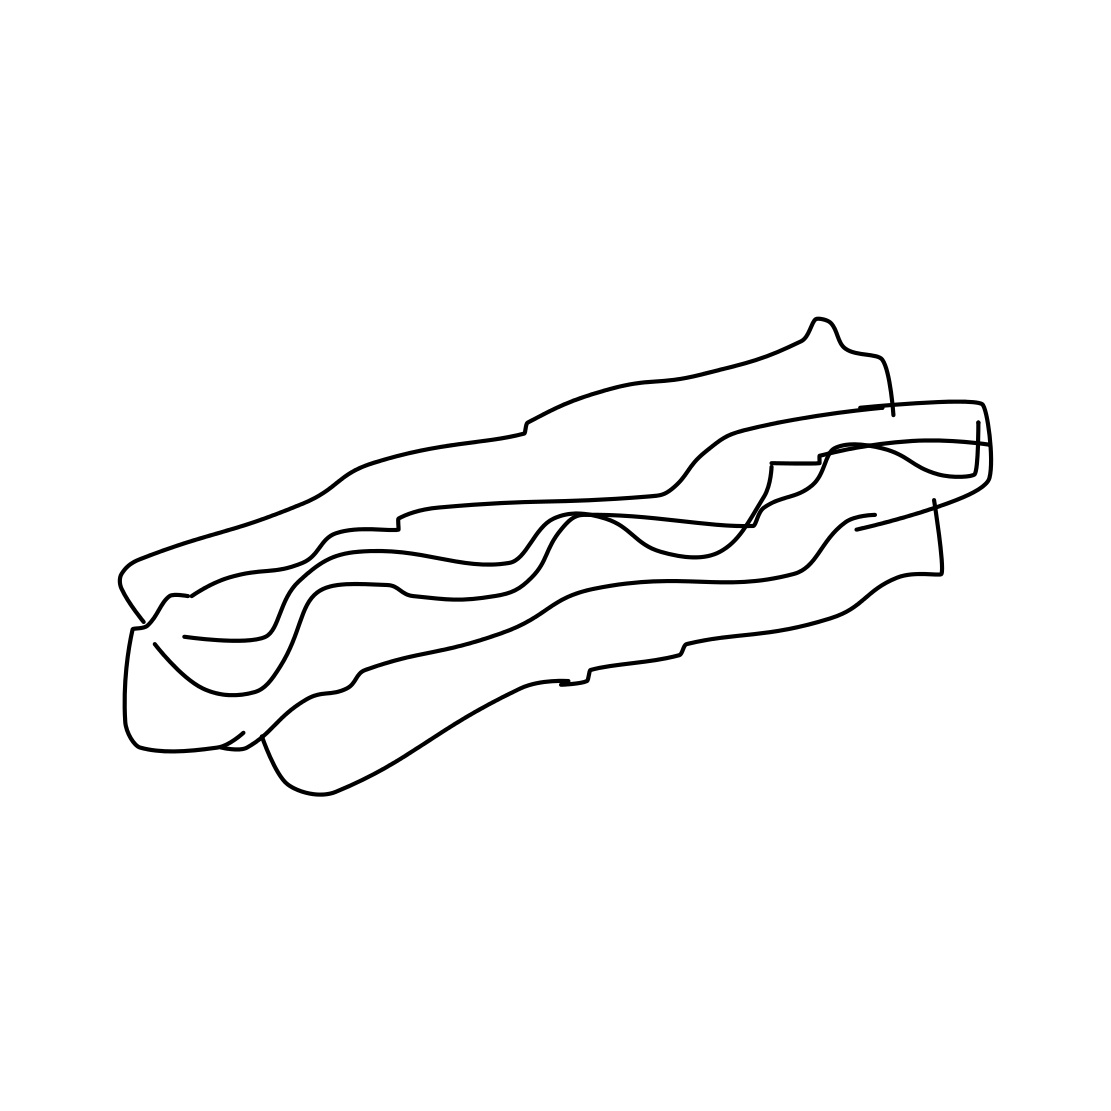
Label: hot-dog